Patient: sex M, age 48
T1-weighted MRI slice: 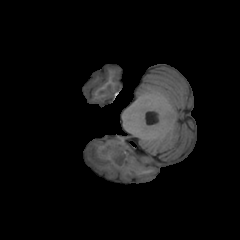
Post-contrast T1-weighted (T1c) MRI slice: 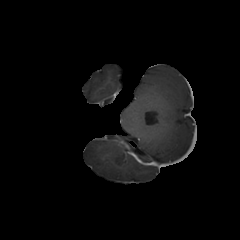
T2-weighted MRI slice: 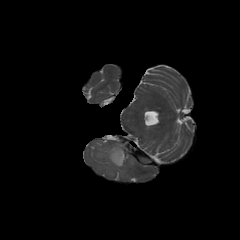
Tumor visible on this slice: yes
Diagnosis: Oligodendroglioma, IDH-mutant, 1p/19q-codeleted
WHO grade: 2